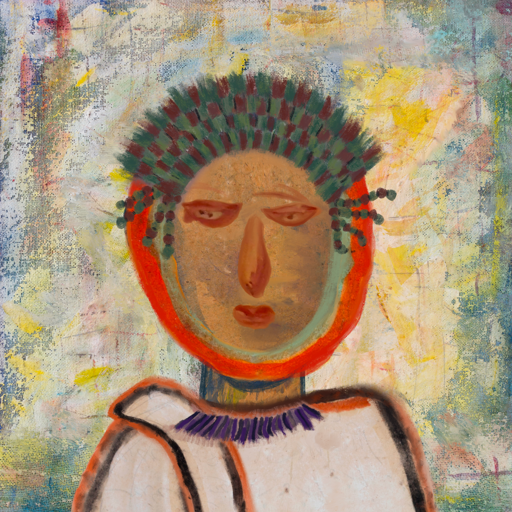
Background: Irani, Head And Neck Front: In_The_Sun, Face Front: Pious_Lady, Bust: Roy_Bahadur, Hair Front: Sisters, Head Accessory: After_Raid_Crown, Second Necklace: Blank, Necklace: HillGirl, Baby: Blank